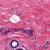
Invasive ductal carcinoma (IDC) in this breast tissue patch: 0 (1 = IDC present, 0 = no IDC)